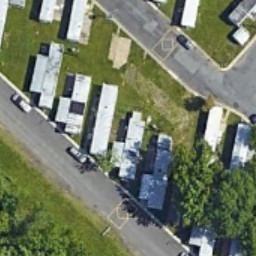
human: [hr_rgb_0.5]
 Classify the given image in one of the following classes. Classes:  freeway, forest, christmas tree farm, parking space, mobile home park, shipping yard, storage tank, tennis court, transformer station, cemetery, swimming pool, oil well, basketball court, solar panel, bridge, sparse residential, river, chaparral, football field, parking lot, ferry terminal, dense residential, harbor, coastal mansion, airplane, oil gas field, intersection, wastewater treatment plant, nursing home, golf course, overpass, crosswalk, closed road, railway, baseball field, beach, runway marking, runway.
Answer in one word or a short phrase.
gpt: mobile home park